Question: I have to align text on the different dots in the given image for all screens . Is there anyone who can help me in achieving this?

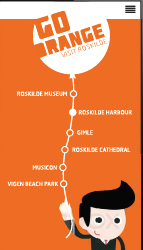
Answer: It's quite hard to use 'XML' markup to implement your UI but there are 'Canvas' methods which easily draw all your primitives.
Sample:
'''
private Paint circlePaint;
private Paint linePaint;
private Paint textPaint;
private String[] titles;
private float circleRadius;
@Override protected void onDraw(Canvas canvas) {
float height = getHeight();
float width = getWidth();
float circleX;//set initial X depending on width and height of screen
float circleY;//set initial Y
for (int i = 0; i < titles.length; i++) {
String title = titles[i];
canvas.drawCircle(circleX, circleY, circleRadius, circlePaint);
canvas.drawText(title, circleX + circleRadius, circleY, textPaint);
float nextCircleX;//calculate next X coordinate
float nextCircleY;//calculate next Y coordinate
canvas.drawLine(circleX, circleY, nextCircleX, nextCircleY, circlePaint);
circleX = nextCircleX;
circleY = nextCircleY;
}
}
'''